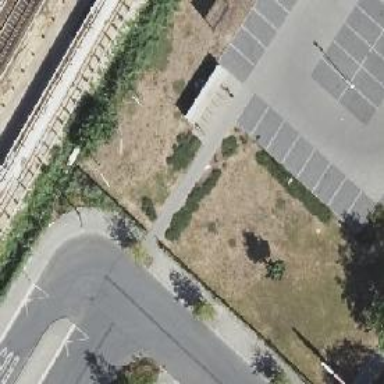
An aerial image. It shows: Footway.